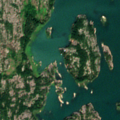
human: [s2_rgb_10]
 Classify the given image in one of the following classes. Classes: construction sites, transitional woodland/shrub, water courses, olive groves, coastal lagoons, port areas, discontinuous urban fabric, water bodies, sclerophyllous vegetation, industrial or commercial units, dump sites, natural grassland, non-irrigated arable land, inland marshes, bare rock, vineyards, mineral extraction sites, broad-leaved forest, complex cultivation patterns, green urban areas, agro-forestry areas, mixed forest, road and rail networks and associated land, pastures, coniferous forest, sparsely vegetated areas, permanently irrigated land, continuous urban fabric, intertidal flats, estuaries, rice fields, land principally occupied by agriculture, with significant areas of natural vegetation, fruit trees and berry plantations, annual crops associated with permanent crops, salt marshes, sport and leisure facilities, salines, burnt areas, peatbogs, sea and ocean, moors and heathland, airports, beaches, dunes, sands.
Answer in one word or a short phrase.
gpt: mixed forest, bare rock, sea and ocean